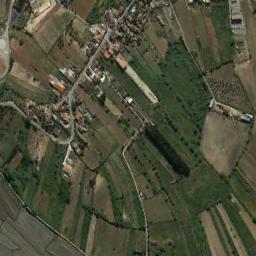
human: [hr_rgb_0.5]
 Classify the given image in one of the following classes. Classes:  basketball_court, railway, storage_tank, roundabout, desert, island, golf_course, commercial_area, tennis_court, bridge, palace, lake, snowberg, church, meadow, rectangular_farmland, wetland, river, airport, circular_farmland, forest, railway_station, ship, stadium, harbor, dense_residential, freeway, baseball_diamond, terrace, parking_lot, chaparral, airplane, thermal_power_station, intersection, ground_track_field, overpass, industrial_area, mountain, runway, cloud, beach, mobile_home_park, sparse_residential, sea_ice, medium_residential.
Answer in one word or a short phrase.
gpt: terrace